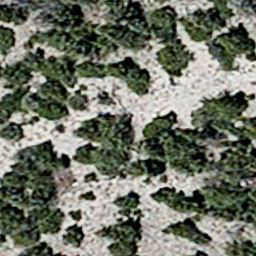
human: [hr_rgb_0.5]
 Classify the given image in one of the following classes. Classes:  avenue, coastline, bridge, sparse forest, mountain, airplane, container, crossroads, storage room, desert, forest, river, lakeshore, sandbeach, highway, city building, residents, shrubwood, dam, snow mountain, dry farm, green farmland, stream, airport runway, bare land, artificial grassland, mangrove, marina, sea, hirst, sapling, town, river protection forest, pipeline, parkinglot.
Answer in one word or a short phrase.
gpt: sparse forest